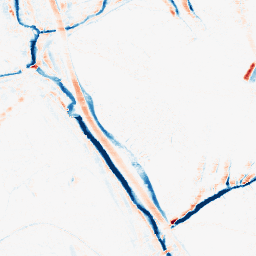
Category: morphological
Decomposition family: morphological_ellipse
Decomposition parameters: operation: average
width: 5
height: 10
Upsampling method: edge_directed
Upsampling parameters: scale: 4
Upsampling scale: 4